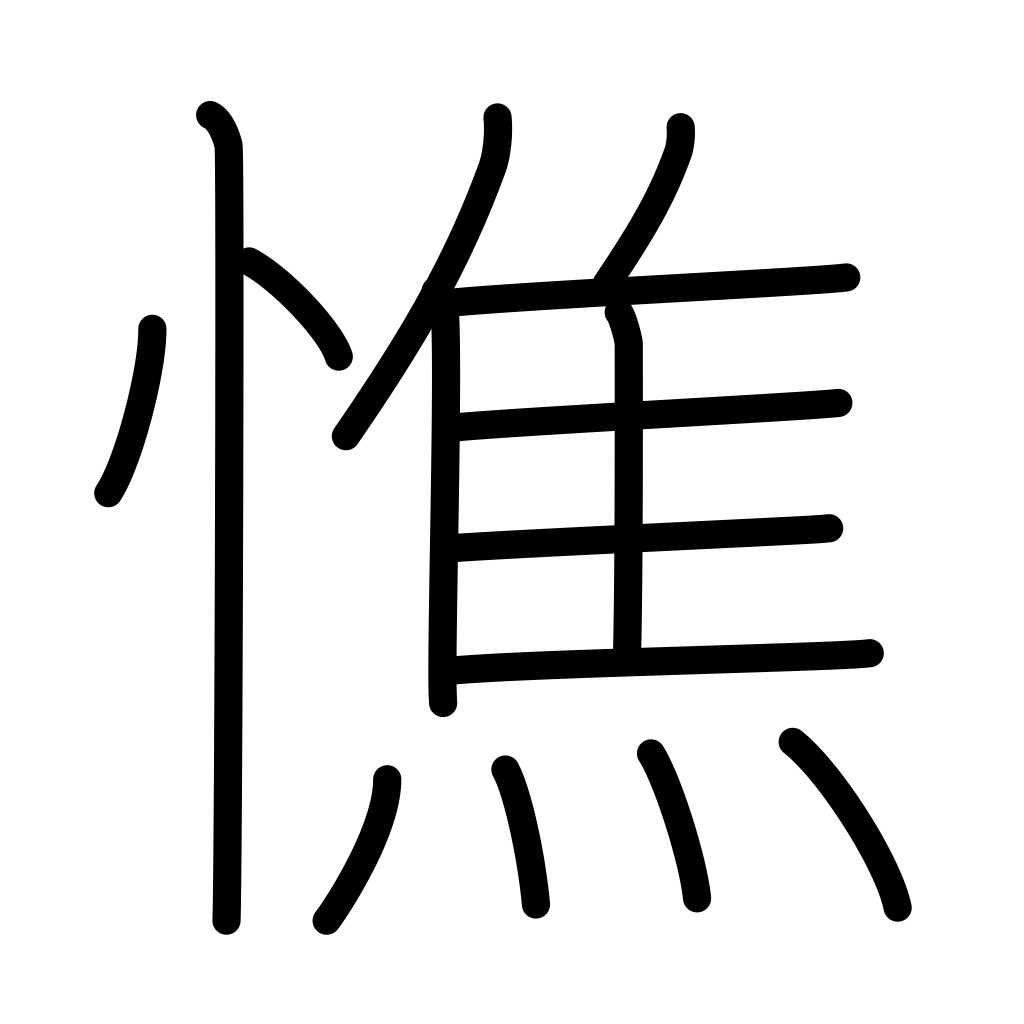
Meaning: get thin